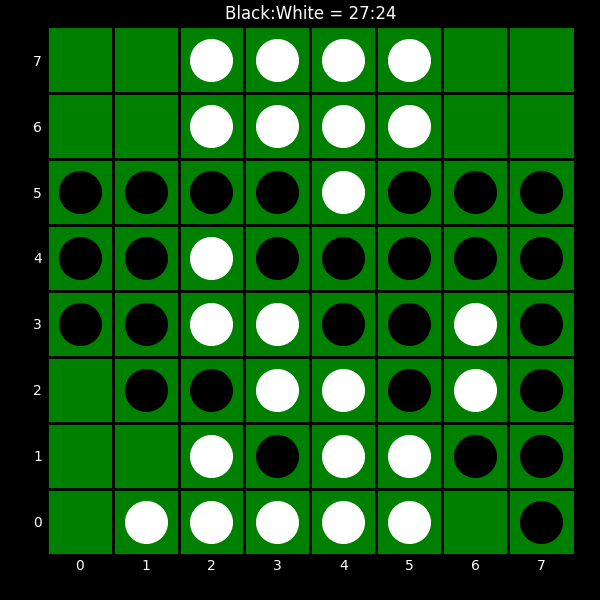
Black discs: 27
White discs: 24